Question: So this is just the sample code that will generate the example visualization:
'''
# Importing necessary libraries
import numpy as np
import pandas as pd
import matplotlib.pyplot as plt
import datetime
from dateutil.parser import parse
%matplotlib inline
# Below, I just convert date strings into an actual date object.
date_strings = ['2020-01-20 03:32:44',
'2020-03-26 05:13:07',
'2020-03-26 13:32:09',
'2020-03-26 23:57:49',
'2020-03-27 15:30:00',
'2020-03-28 00:04:32',
'2020-03-28 13:26:15',
'2020-03-29 00:11:22',
'2020-04-02 00:30:00',
'2020-04-06 14:00:00']
dates = []
for date in date_strings:
dt = parse(date)
print(dt.date())
dates.append(dt.date())
# finally making the graph:
x1 = np.array([x for x in range(10)])
x = dates
y = [x+60 for x in range(10)]
plt.xticks(ticks=dates,labels=dates,rotation='30')
plt.plot(x,y)
plt.scatter(x,y)
plt.show()
'''
What I get is this:

Now this is tricky, because most conventional ways of fixing this involve including random date points in the middle. E.g. there might suddenly be a tick label at 15th Feb.
However, .
Essentially, for my requirements, the conditions seem a bit stringent:
- - -
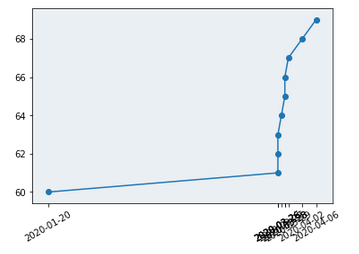
Answer: Here's my attempt at a solution.
Disclaimer, there may be a better way to do this and I just threw something together to see if I can get some clutter reduction. I don't understand the code fully but I did achieve a result.
Nonetheless, I used this <URL> to come up with a solution and it might serve as a useful resource and better explanation for what I came up with.
Solution Code
'''
import numpy as np
import matplotlib.pyplot as plt
from dateutil.parser import parse
date_strings = ['2020-01-20 03:32:44',
'2020-03-26 05:13:07',
'2020-03-26 13:32:09',
'2020-03-26 23:57:49',
'2020-03-27 15:30:00',
'2020-03-28 00:04:32',
'2020-03-28 13:26:15',
'2020-03-29 00:11:22',
'2020-04-02 00:30:00',
'2020-04-06 14:00:00']
dates = []
for date in date_strings:
dt = parse(date)
print(dt.date())
dates.append(dt.date())
x1 = np.array([x for x in range(10)])
x = dates
y = [x+60 for x in range(10)]
plt.xticks(ticks=dates,labels=dates,rotation='90')
#solution starts
N = 10
plt.gca().margins(x=0)
plt.gcf().canvas.draw()
tl = plt.gca().get_xticklabels()
maxsize = max([t.get_window_extent().width for t in tl])
m = 0.01 # inch margin
s = maxsize/plt.gcf().dpi*N+2*m
margin = m/plt.gcf().get_size_inches()[0]
plt.gcf().subplots_adjust(left=margin, right=25.-margin)
plt.gcf().set_size_inches(s, plt.gcf().get_size_inches()[1])
plt.plot(x,y)
plt.scatter(x,y)
plt.show()
'''
Resulting Graph
<URL>
Things to Note
'''
plt.gcf().subplots_adjust(left=margin, right=25.-margin)
'''
Changing the parameter will change the spacing of the x-ticks. However, this current implementation comes at a trade off:
Accuracy & Spacing VS Image Width
The smaller the number, the less width the image space takes up. However, the image loses Accuracy & Spacing for representing the plot points.
I found 25 to be a good number at the cost of an expensive Image Width. I am not sure this will be an issue but thought I would mention it.
'''
m
'''
Has a small influence over the Image Width if changed alone.
The smaller the number, the smaller the image's width.
'''
plt.xticks(ticks=dates,labels=dates,rotation='90')
'''
influences the spacing of the graph similar to the parameter.
The closer the number becomes parallel with the x-axis, the worse Accuracy & Spacing, the less expensive Image Width.
The closer the number becomes parallel with the y-axis, the better Accuracy & Spacing, the more expensive Image Width.
I understand the original code had 30 for this parameter. Not sure if this was important to maintain in the solution but I thought I would mention it.
I hope this helped.